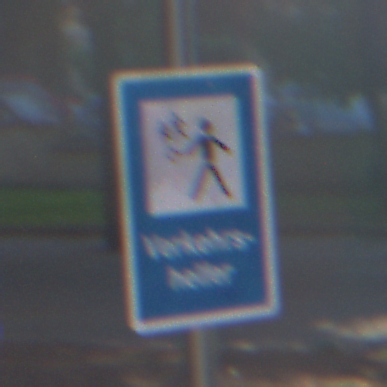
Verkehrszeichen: Verkehrshelfer
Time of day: MorningAfternoon
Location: Outdoor (Suburban)
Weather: Clear
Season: NotSpecified
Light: Natural